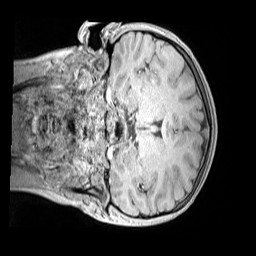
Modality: MP2RAGE
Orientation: coronal
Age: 13
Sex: female
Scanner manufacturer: siemens
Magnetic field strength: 3 T
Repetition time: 4 s
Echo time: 0.00299 s